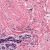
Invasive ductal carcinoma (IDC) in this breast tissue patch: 0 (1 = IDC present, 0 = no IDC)